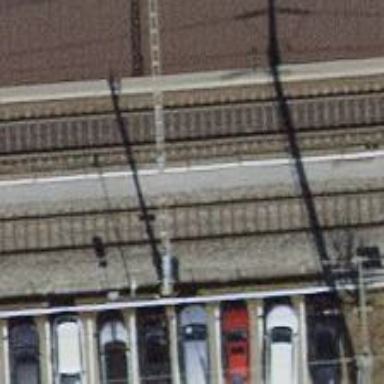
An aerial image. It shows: Solitary milestone along the railway.